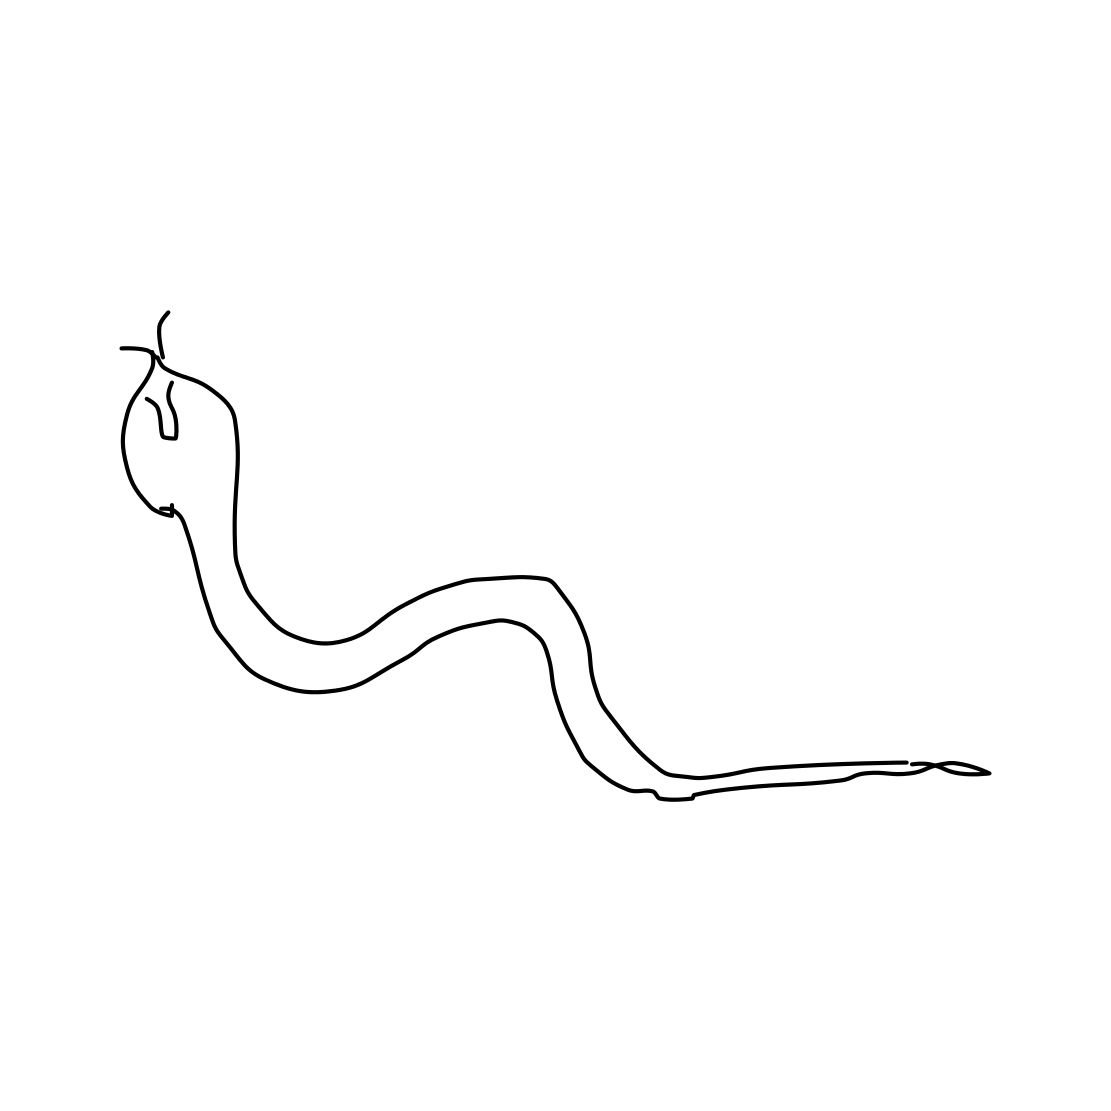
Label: snake